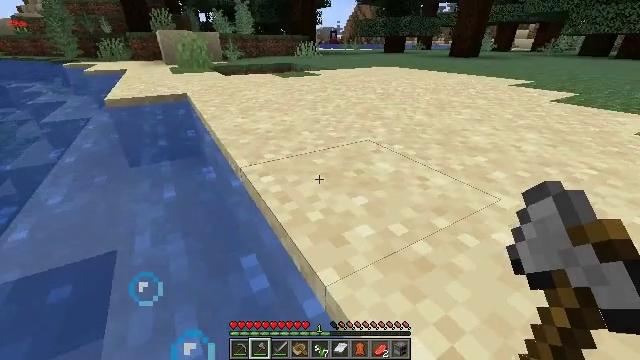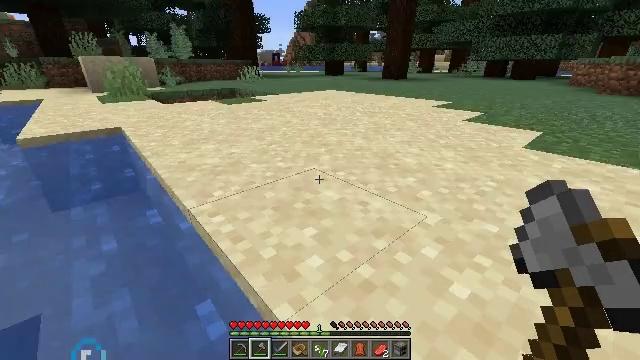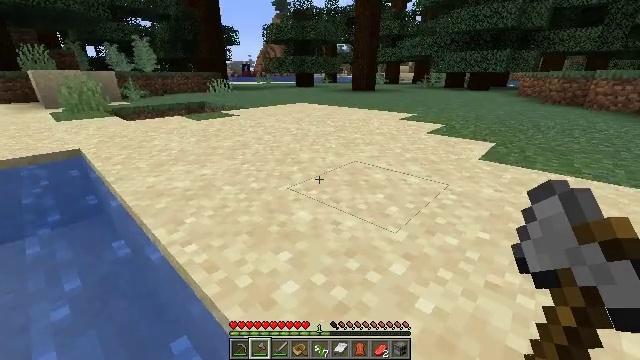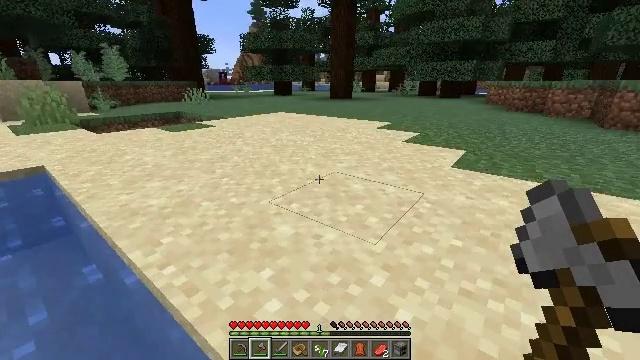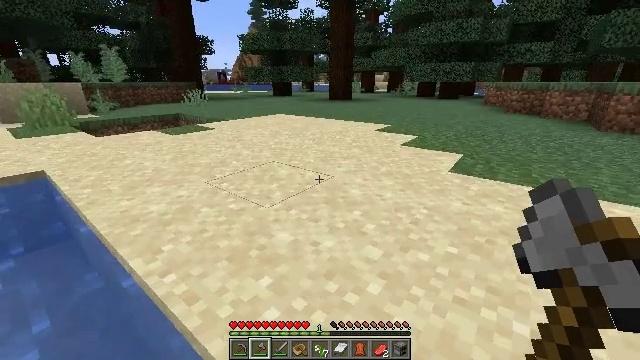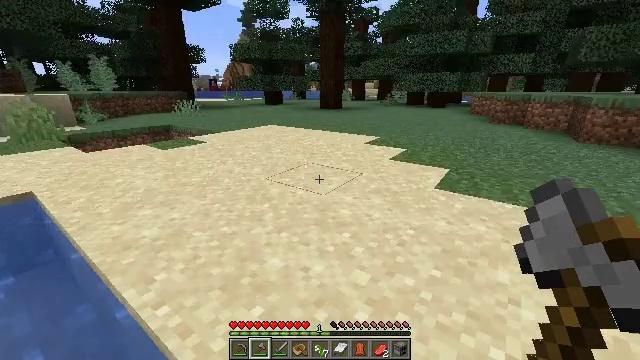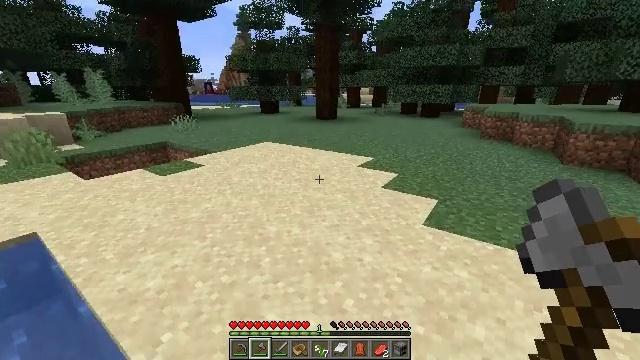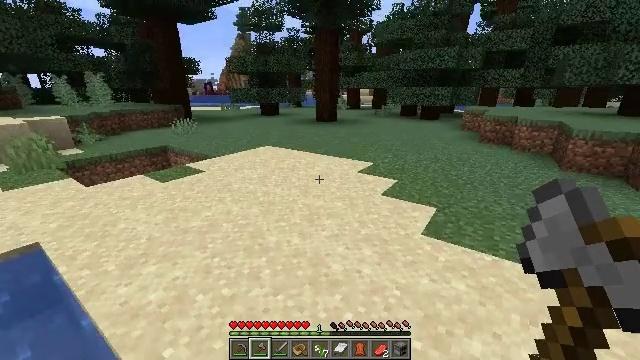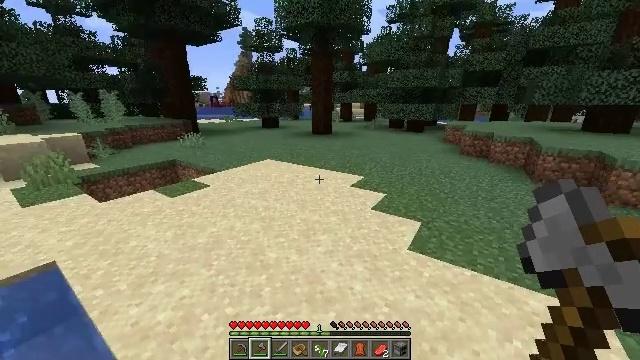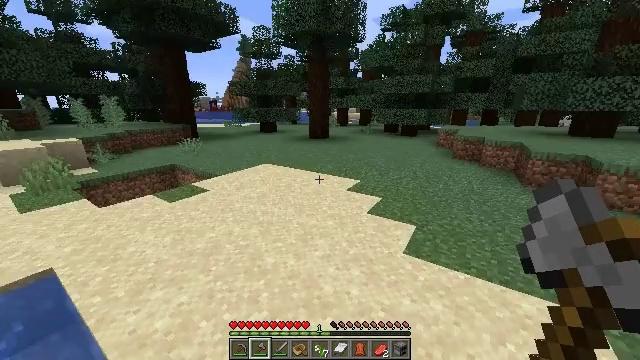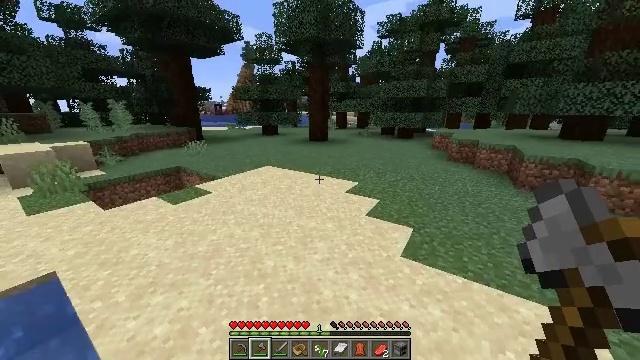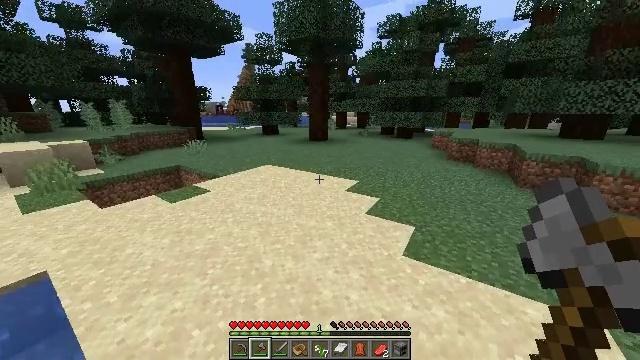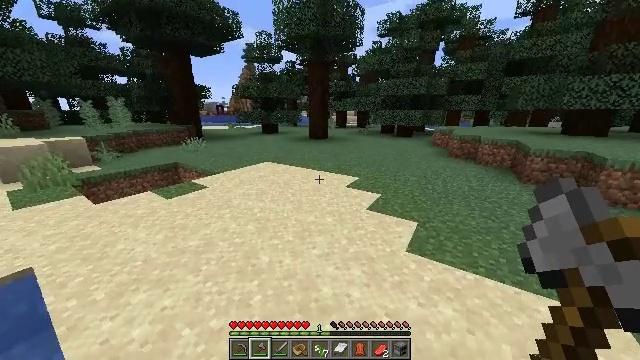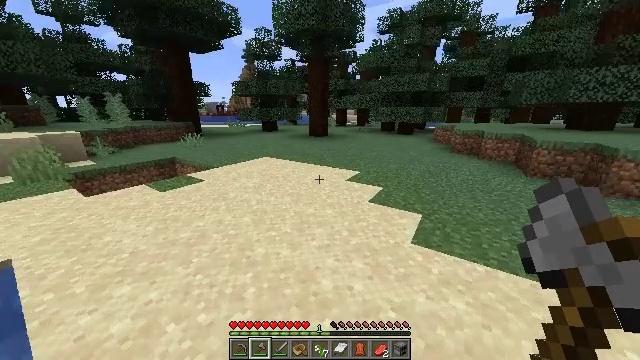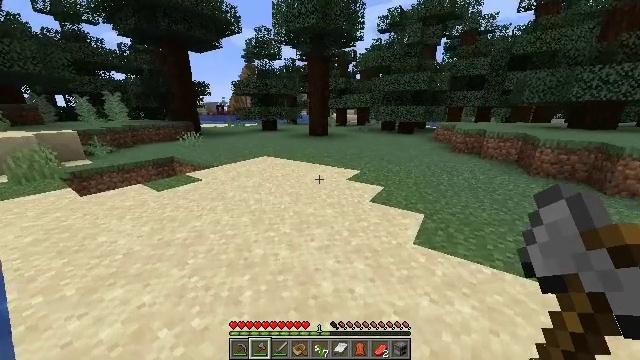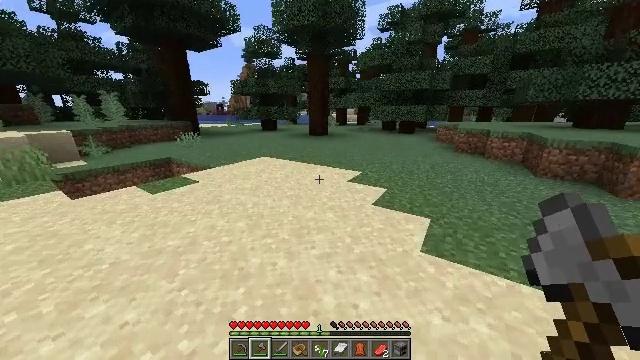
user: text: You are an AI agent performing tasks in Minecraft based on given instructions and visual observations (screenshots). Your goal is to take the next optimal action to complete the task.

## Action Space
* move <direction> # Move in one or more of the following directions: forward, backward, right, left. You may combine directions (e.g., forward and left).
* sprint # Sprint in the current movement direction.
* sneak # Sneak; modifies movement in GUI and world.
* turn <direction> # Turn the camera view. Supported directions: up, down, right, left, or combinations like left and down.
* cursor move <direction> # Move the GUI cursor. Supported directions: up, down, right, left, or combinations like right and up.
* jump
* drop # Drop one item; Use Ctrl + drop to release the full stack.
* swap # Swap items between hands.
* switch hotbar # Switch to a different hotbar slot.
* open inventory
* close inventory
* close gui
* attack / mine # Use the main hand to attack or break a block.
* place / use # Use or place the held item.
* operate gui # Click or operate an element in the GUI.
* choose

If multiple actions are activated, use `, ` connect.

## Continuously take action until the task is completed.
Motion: motion action
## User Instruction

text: Prepare to craft white dye.
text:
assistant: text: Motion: move forward and move right, turn right and up, jump
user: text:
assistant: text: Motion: move forward and move right, turn right and up, jump
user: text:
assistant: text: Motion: move forward and move right, turn right and up, jump
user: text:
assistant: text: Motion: move forward and move right
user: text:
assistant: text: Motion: move forward and move right, turn right and up
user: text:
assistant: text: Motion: move forward
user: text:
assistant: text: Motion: move forward, sprint
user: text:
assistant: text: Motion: move forward, sprint
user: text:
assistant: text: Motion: move forward, sprint
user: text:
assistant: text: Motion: move forward, sprint
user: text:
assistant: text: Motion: move forward, sprint
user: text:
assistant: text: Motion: move forward, sprint
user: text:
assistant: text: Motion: move forward, sprint
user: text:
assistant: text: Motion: move forward, sprint
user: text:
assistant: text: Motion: move forward, sprint
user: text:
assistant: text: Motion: move forward, sprint
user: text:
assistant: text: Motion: move forward, sprint
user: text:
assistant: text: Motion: move forward, sprint
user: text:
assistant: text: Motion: move forward, sprint
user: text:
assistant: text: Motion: move forward, sprint
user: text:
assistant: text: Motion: move forward, sprint
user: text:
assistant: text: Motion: move forward, sprint
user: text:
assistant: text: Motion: move forward, sprint
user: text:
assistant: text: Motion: move forward, sprint, turn left
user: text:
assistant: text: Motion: move forward, sprint, turn left and up
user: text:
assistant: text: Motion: move forward, sprint
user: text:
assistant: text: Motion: move forward, sprint
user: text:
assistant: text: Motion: move forward, sprint
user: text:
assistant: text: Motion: move forward, sprint
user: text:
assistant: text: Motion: move forward, sprint